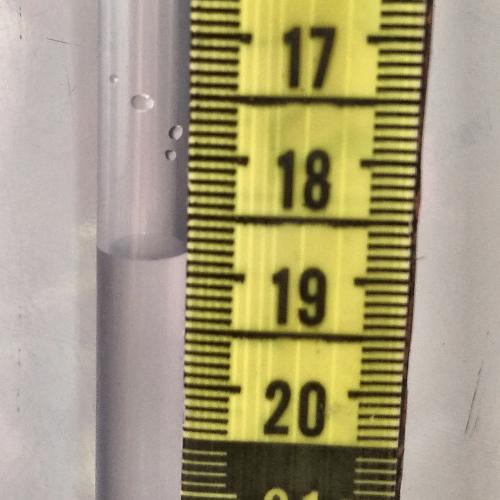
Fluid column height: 18.8 cm